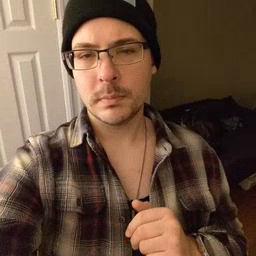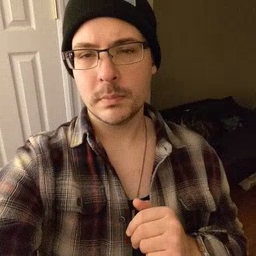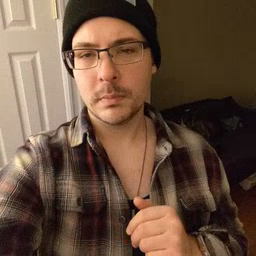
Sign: stairs